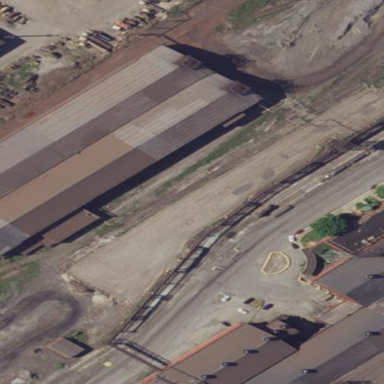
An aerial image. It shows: Industrial building.